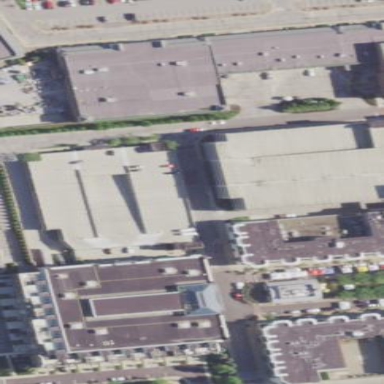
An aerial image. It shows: Multi-storey parking facility.